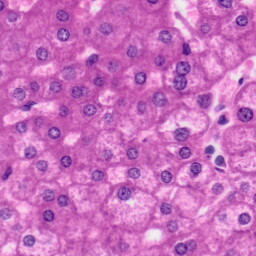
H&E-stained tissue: Liver